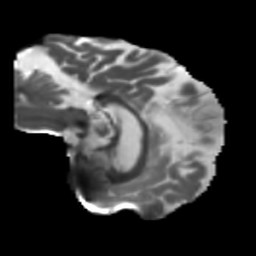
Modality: T2w
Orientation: sagittal
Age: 73
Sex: female
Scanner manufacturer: siemens
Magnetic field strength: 3 T
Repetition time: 5.25 s
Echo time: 0.08 s